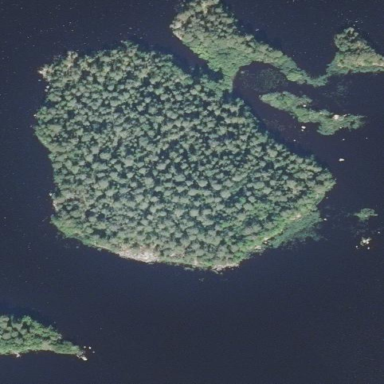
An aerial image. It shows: Islet surrounded by woodland.